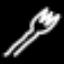
Label: fork